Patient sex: M
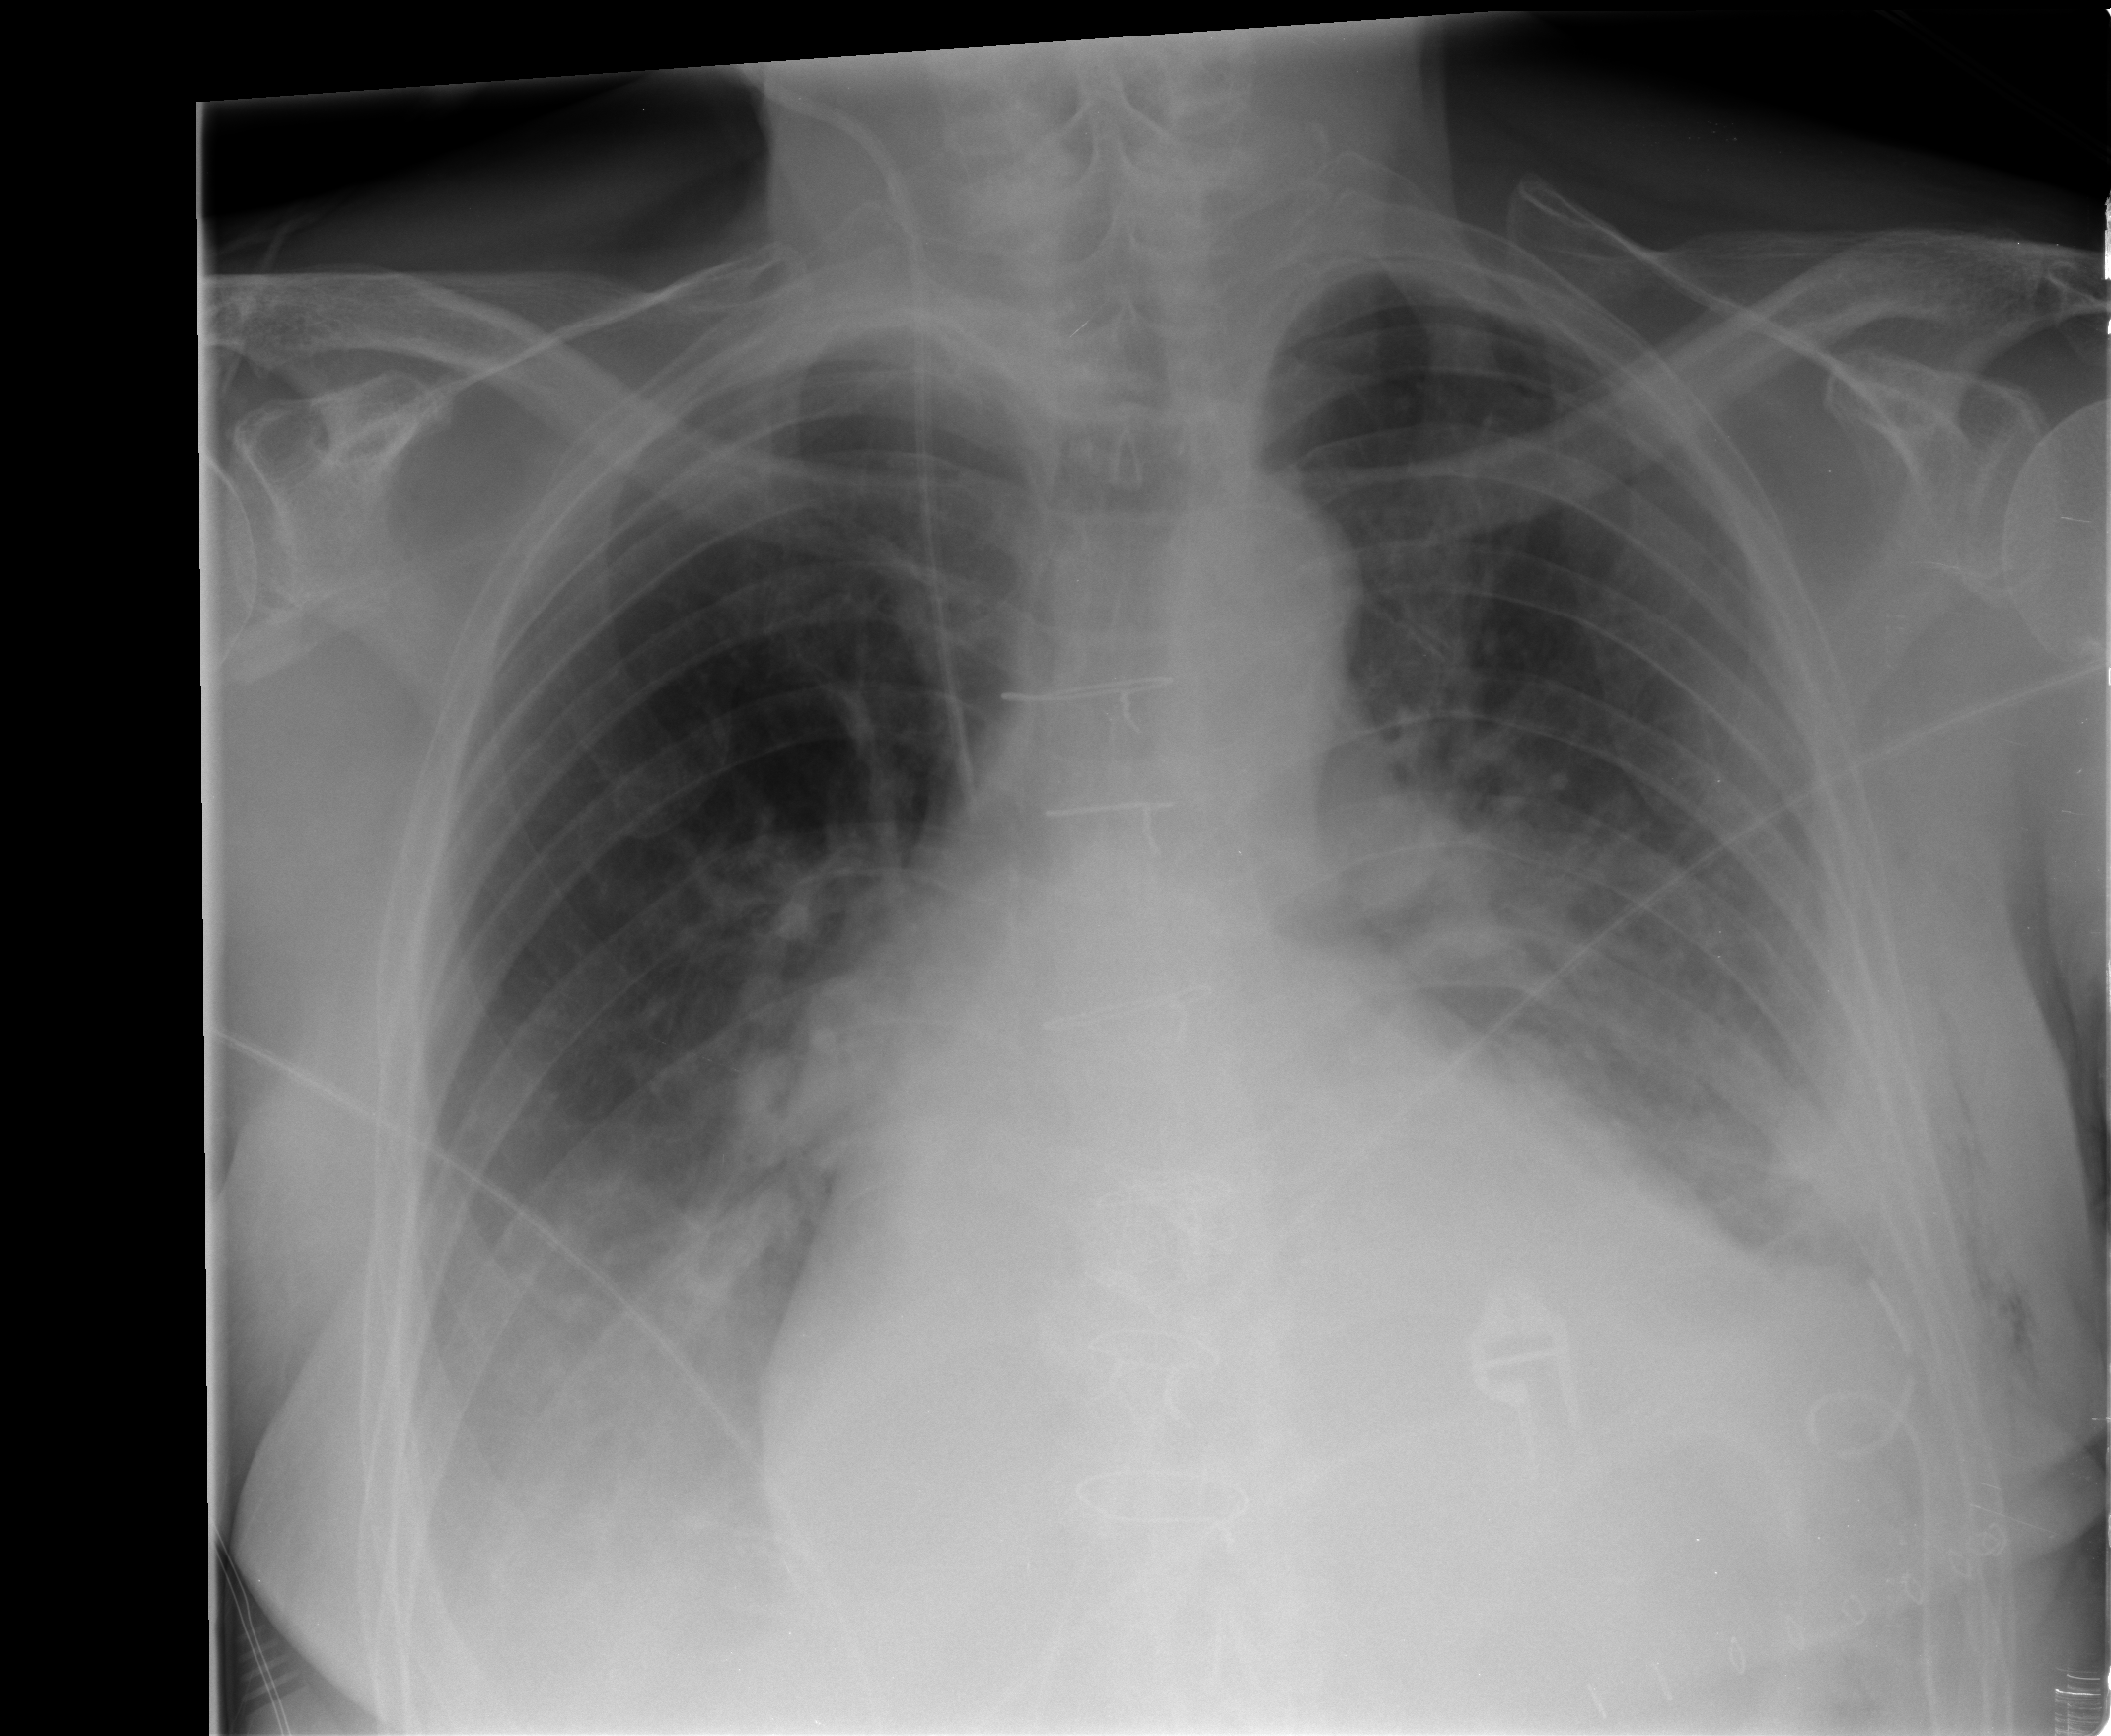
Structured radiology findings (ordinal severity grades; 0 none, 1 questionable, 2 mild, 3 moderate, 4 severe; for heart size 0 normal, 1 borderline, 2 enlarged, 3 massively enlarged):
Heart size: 2
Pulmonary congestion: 2
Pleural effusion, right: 2
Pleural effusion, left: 1
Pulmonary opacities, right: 0
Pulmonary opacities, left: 0
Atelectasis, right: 2
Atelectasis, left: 2